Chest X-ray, PA view. Patient: 5 years old, sex M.
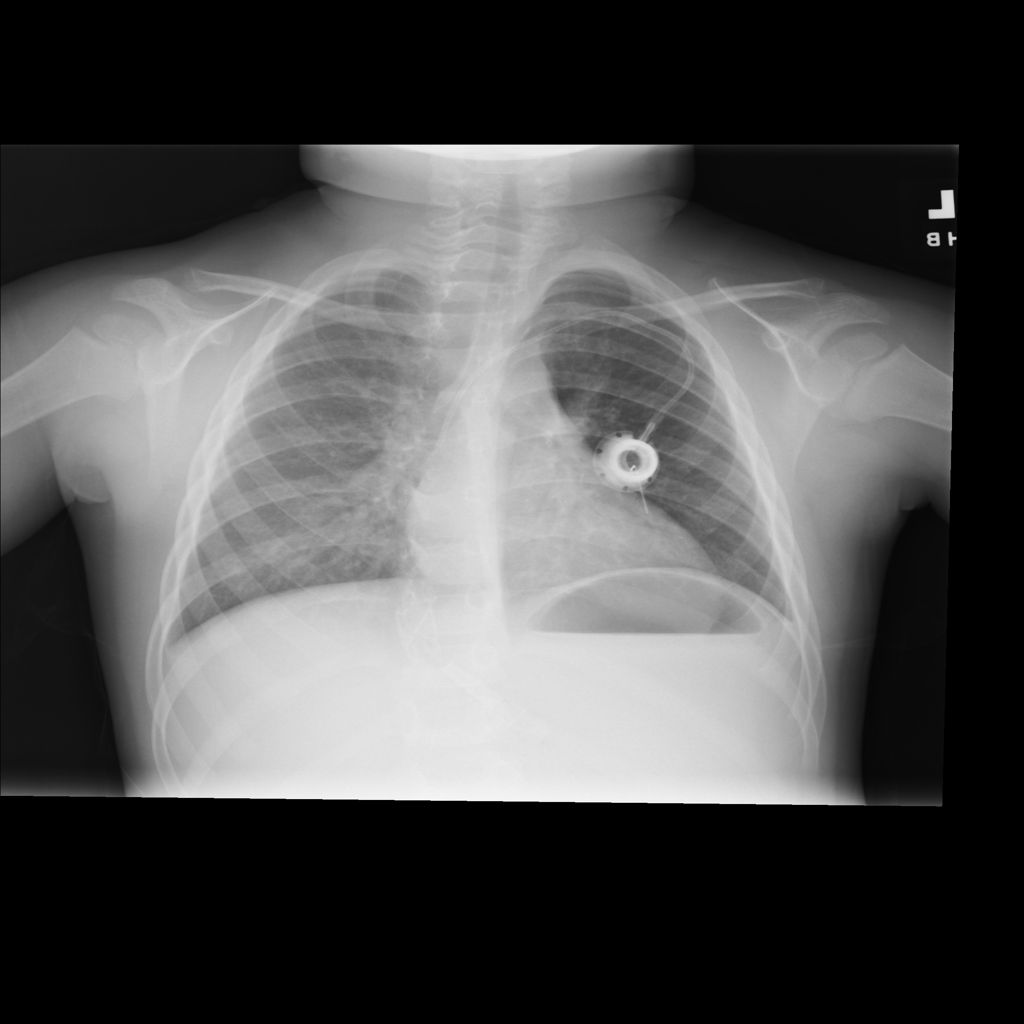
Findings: No Finding